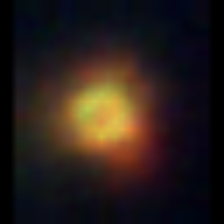
Taxon: NanoPlankton
Group: Other